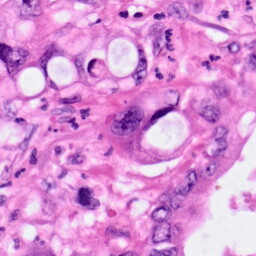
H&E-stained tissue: Pancreatic